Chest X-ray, AP view. Patient: 53 years old, sex M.
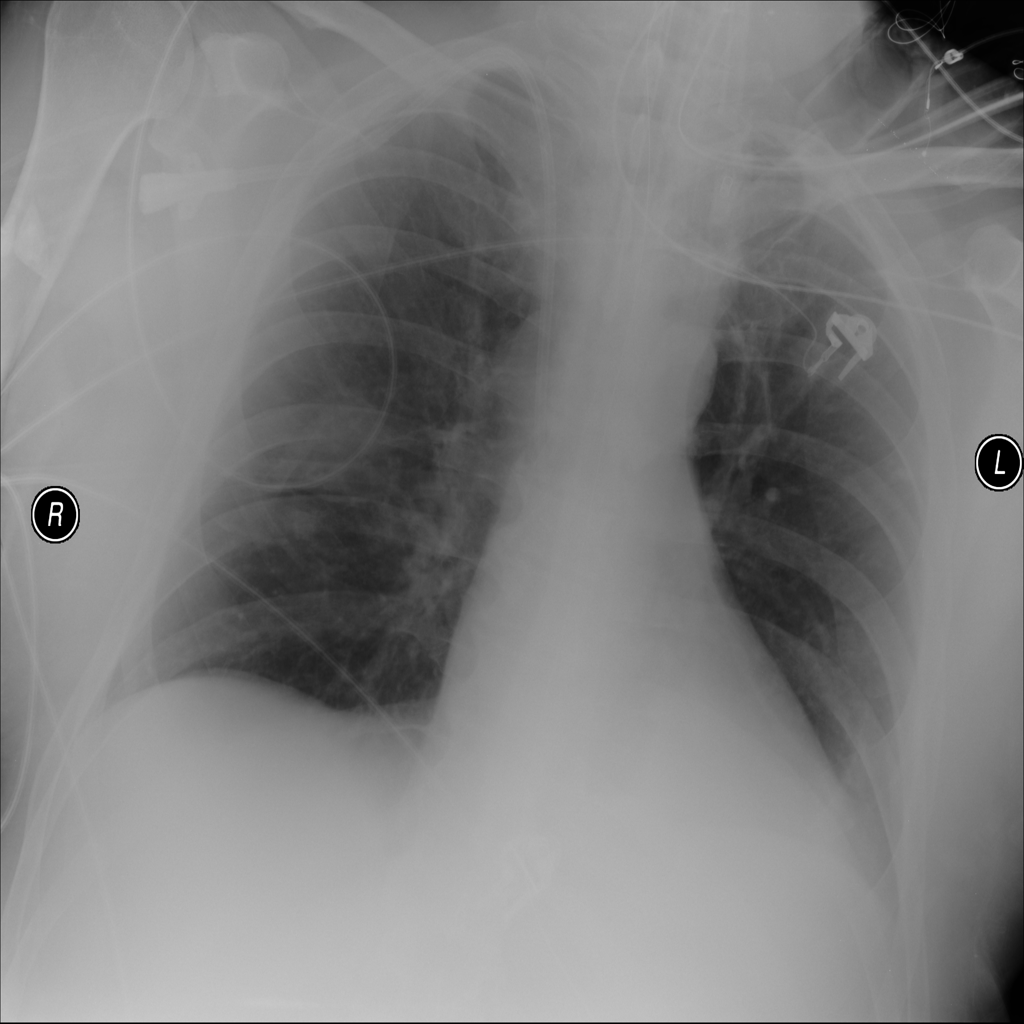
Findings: Nodule